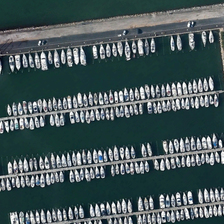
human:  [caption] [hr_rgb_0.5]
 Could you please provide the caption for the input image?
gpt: near the harbor was full of white ships .

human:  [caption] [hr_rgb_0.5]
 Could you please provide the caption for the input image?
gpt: some trees were planted along the coast of the harbour .

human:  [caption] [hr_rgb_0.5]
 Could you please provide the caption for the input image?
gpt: near the harbor was full of white ships .

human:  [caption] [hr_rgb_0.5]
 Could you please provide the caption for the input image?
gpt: some trees were planted along the coast of the harbour .

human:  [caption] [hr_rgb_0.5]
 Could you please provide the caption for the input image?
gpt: near the harbor was full of white ships .